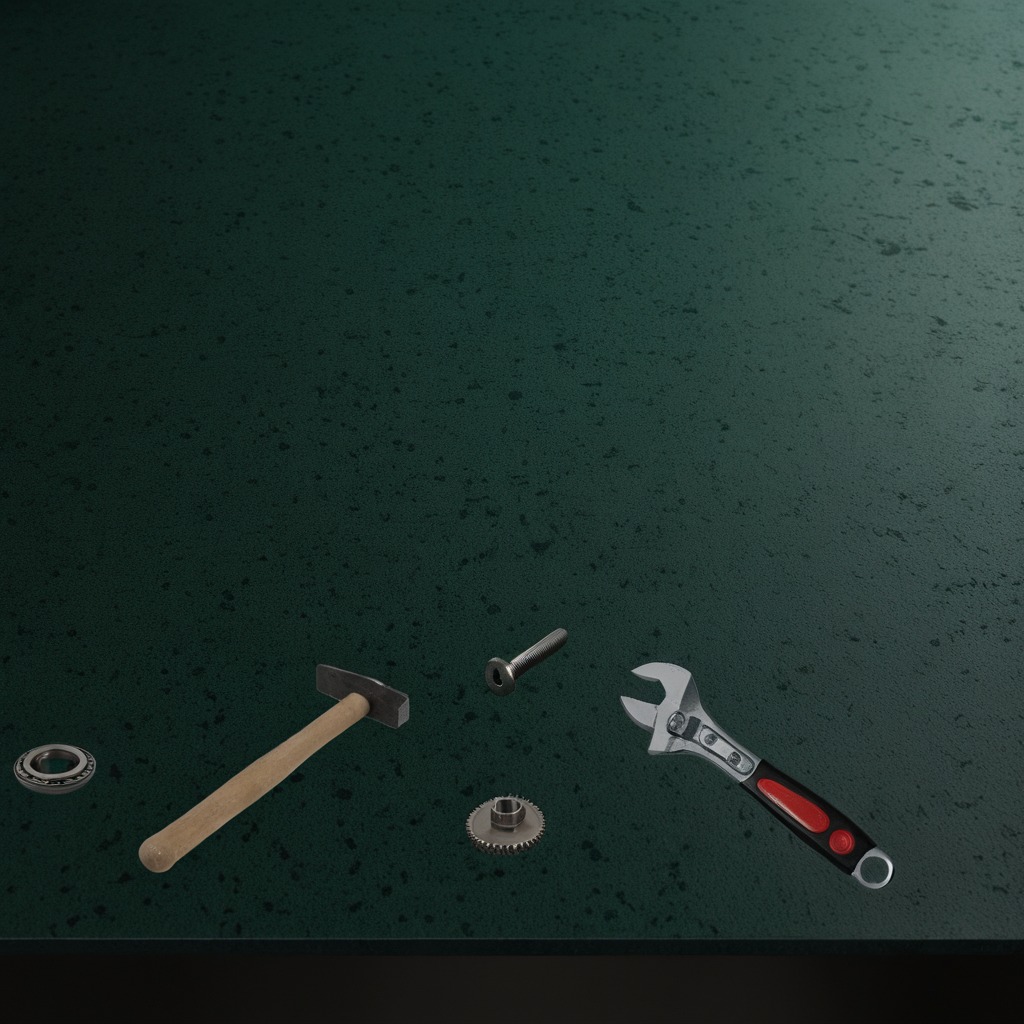
A ball bearing, a gear with teeth, a hammer, a machine screw, and a wrench are lying on the tabletop.